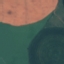
Land use / land cover class: AnnualCrop